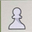
Piece: wP